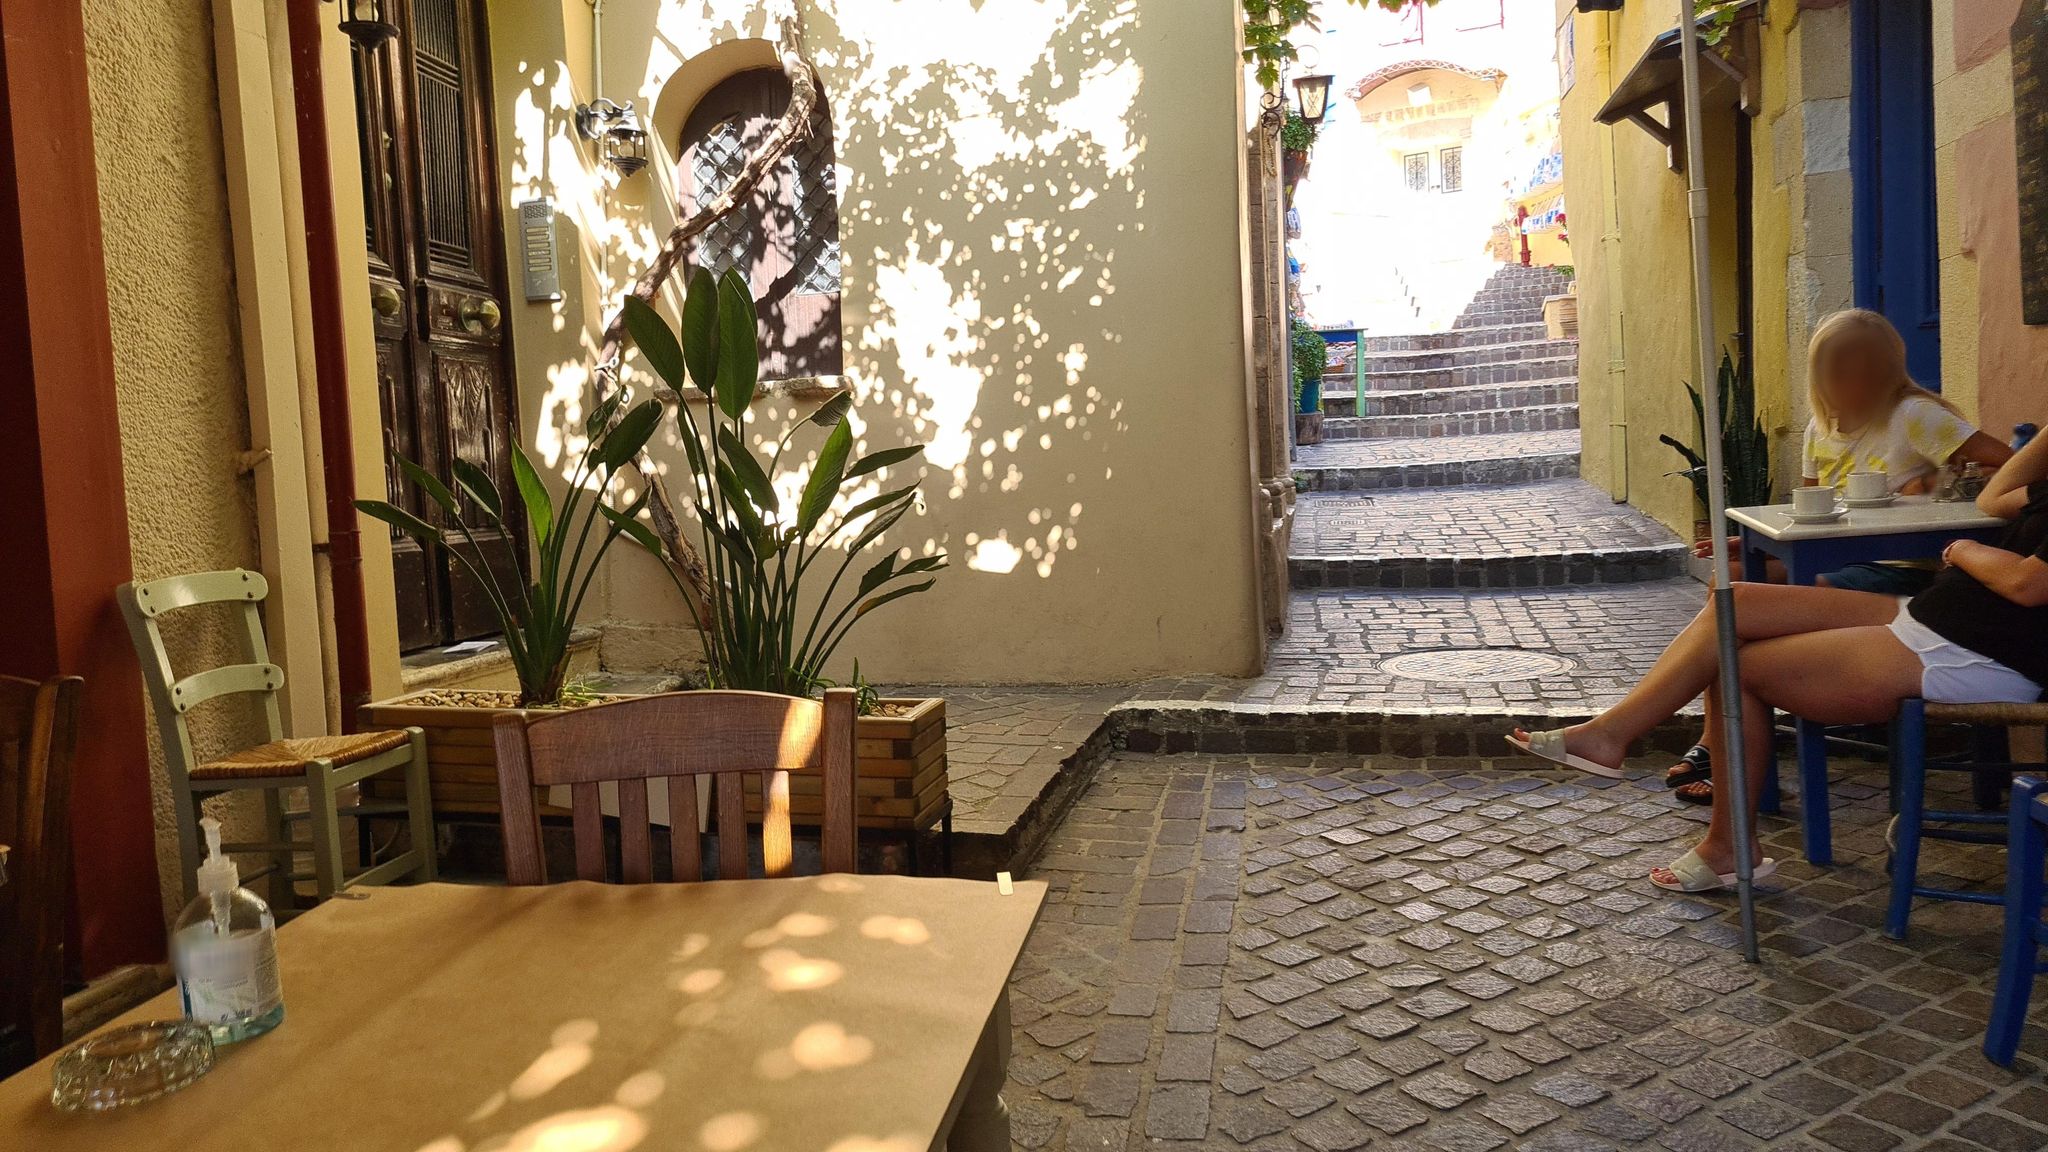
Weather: clear
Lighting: day
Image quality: good
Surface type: walking surface
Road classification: steps, pedestrian
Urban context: urban centre
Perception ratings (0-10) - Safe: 3.71, Lively: 3.16, Beautiful: 2.65, Boring: 4.26, Depressing: 7.19, Wealthy: 5.03